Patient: sex M, age 45
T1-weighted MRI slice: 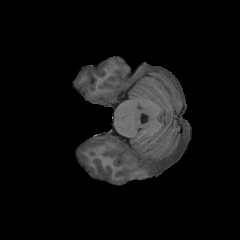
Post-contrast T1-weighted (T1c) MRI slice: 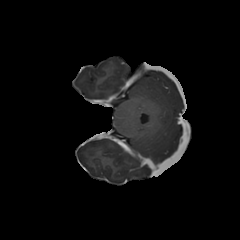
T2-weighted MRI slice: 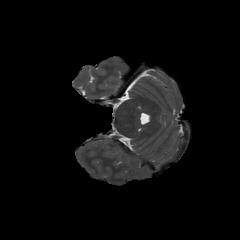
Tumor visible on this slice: no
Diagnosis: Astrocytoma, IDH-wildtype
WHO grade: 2